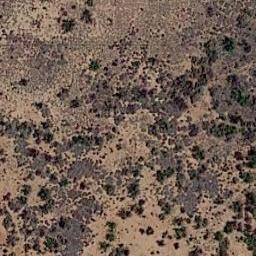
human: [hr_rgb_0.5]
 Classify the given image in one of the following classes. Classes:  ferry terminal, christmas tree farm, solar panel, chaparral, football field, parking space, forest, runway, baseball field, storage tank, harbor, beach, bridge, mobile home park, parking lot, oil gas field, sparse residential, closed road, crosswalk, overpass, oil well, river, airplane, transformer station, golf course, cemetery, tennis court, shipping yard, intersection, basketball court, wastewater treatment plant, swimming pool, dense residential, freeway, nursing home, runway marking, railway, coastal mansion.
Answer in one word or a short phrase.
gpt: chaparral